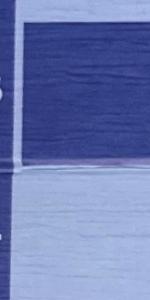
Label: Empty